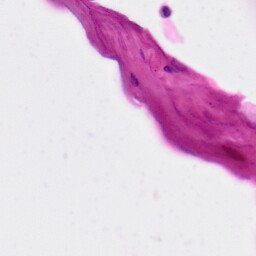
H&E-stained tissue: Skin